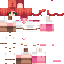
A female human skin with pale skin, wearing red long hair dressed in a red tshirt and red shorts, featuring a closed mouth.